Question: I am using Chrome Dev Tools to debug a web app I'm making. I'm curious about this "Disable cache" button in Chrome Dev Tools:

Could someone please tell me what this does?
I've noticed some problems using Offline.js and discovered if I check "Disable cache" here in Dev Tools it works okay.
But what exactly is that doing? I am using Cache Manifest in my app so it works offline, but if clicking "Disable Cache" in Chrome Dev Tools is actually just disguising a bigger problem that's not useful to me.
Essentially what I think is happening:
- <URL>- -
Any words of wisdom are welcome.
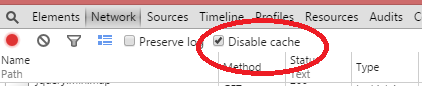
Answer: The checkbox , it means every time you connect a server, you will download again the WHOLE website, even already downloaded images.
This may be used when you debug an application that have cache problem (you have cached informations & parsing them but the real data has been changed)